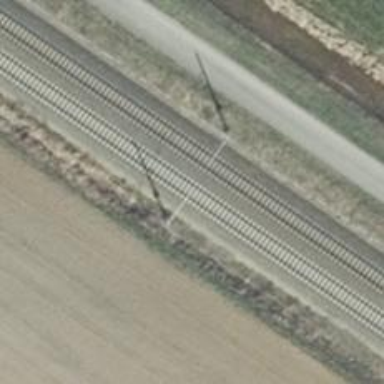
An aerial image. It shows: Milestone along the railway with catenary mast.